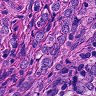
Metastatic tissue present: yes